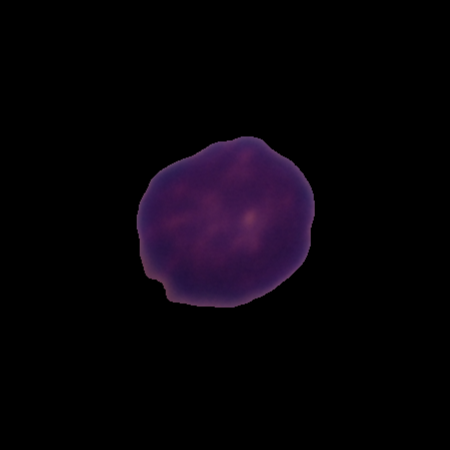
Label: healthy